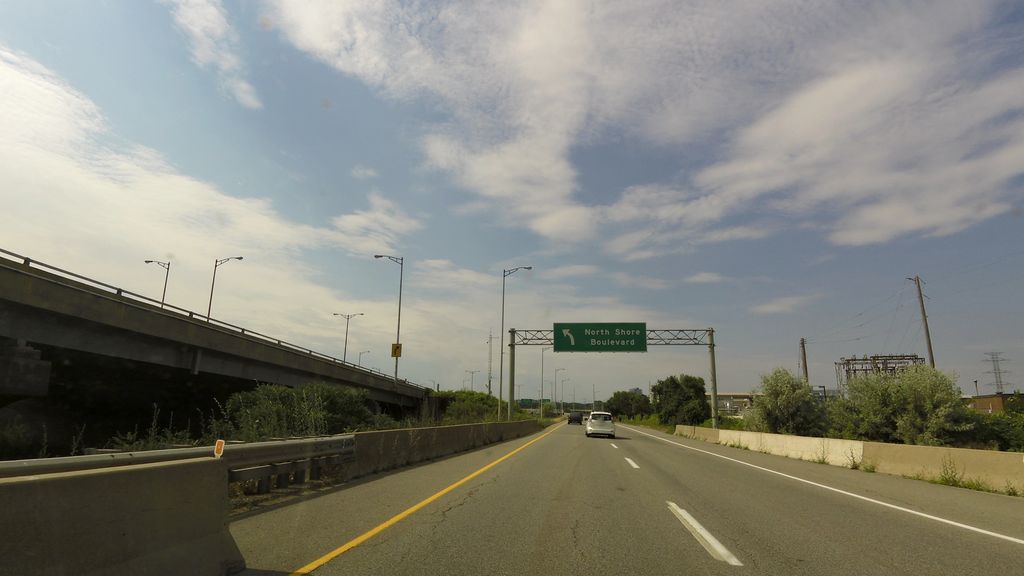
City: hamilton